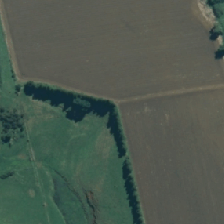
Land cover: high_producing_grassland